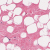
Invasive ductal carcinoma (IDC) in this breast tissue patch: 0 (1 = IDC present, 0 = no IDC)